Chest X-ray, AP view. Patient: 39 years old, sex M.
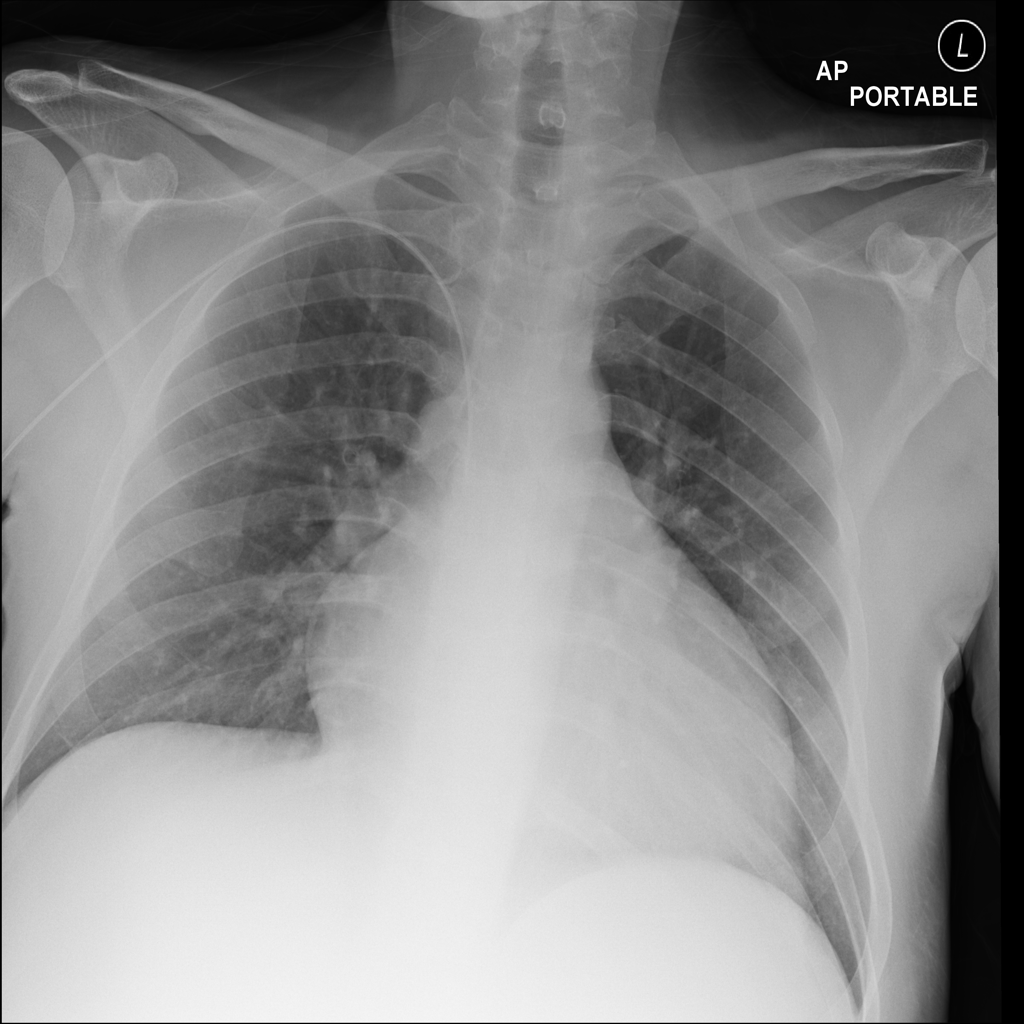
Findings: No Finding